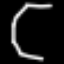
Label: octagon